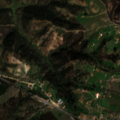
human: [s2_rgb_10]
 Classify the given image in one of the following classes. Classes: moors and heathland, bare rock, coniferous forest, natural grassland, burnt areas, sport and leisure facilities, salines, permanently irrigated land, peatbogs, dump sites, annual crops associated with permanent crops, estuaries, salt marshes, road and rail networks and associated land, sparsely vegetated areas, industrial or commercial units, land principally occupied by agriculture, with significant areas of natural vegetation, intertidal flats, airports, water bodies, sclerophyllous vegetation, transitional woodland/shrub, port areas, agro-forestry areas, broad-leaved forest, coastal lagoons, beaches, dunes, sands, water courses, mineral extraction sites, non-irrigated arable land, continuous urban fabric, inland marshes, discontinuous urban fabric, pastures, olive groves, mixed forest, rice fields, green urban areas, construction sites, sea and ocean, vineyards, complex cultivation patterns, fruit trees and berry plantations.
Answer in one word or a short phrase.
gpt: non-irrigated arable land, complex cultivation patterns, broad-leaved forest, coniferous forest, transitional woodland/shrub